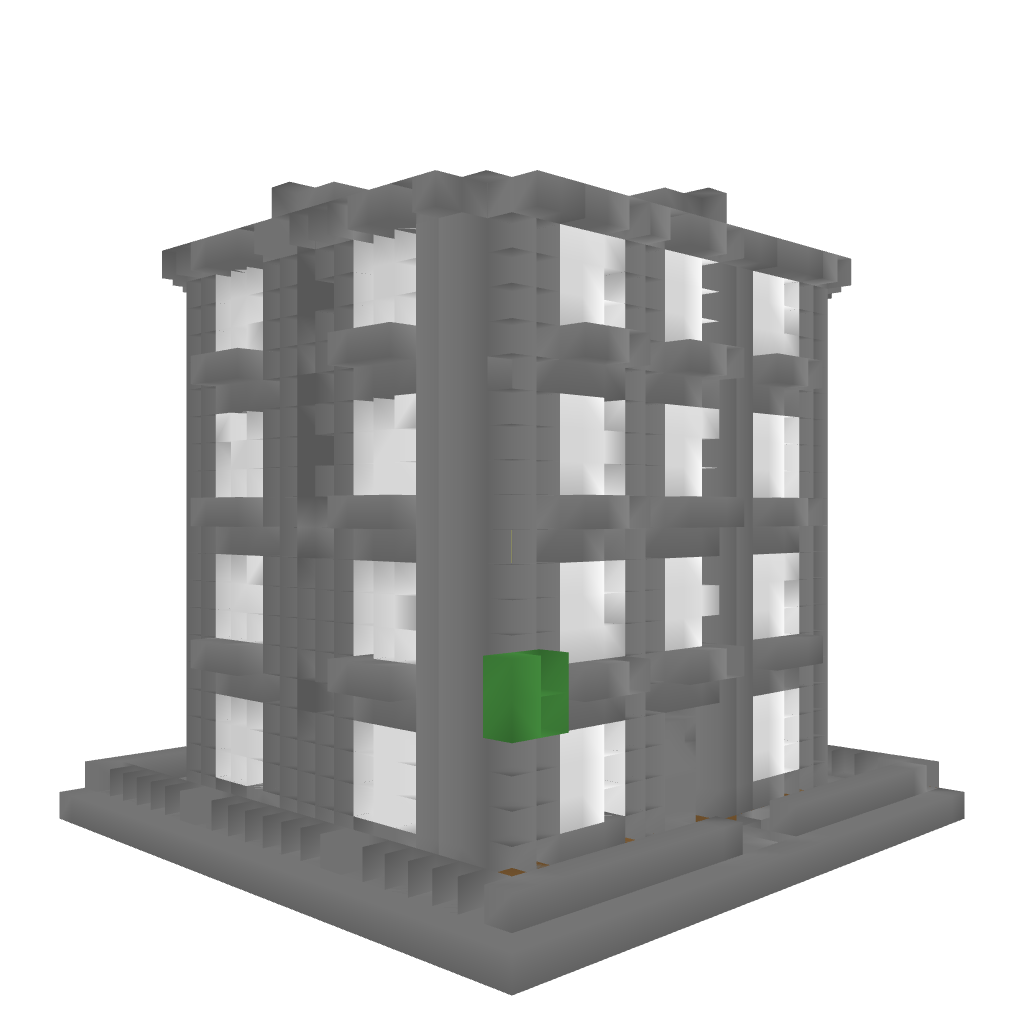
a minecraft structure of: Shop [Schematic] bad low quality